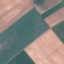
Land use / land cover class: AnnualCrop